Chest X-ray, AP view. Patient: 54 years old, sex M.
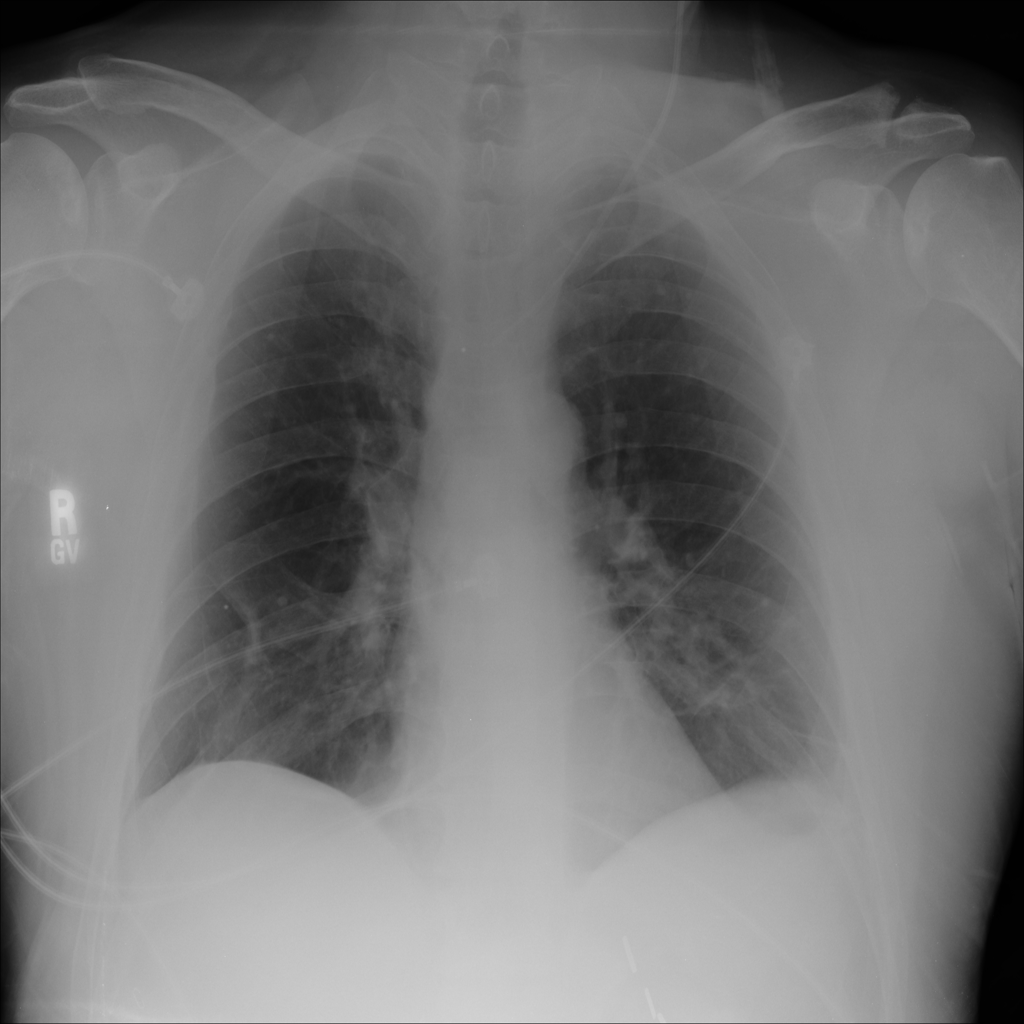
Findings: No Finding